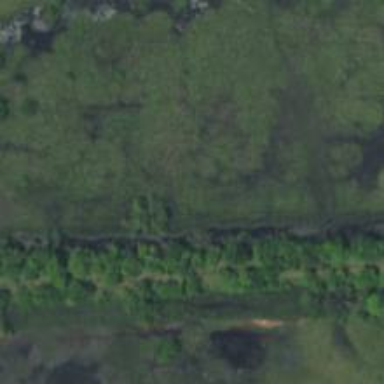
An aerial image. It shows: Abandoned railway spur.